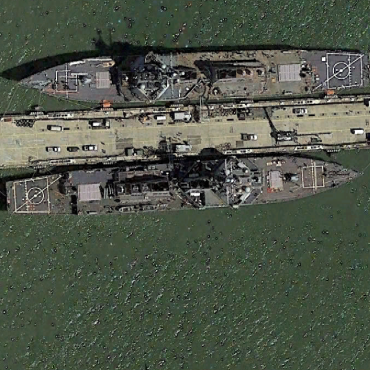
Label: destroyer